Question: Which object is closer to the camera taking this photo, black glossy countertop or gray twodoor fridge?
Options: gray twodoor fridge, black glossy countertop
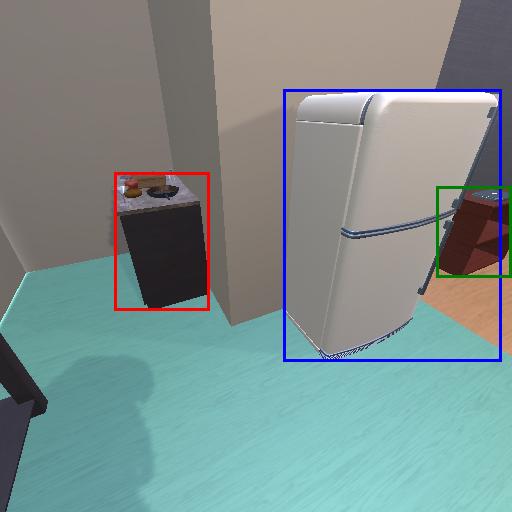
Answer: gray twodoor fridge